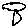
Label: tree